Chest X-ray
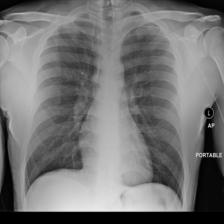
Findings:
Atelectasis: negative
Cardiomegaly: negative
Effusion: negative
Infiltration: negative
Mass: negative
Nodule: negative
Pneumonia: negative
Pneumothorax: negative
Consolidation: negative
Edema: negative
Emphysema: negative
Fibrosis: negative
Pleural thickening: negative
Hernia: negative